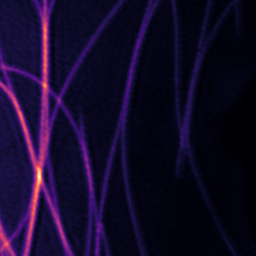
Label: Super-resolution Microtubules image